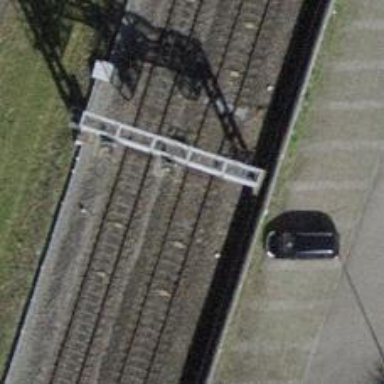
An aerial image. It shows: Railway signal.